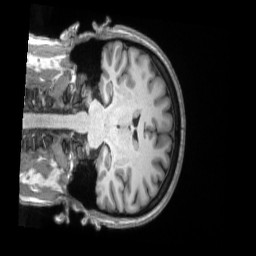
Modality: T1w
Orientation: coronal
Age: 43
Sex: female
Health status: ill
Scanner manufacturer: siemens
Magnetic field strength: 3 T
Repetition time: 2.2 s
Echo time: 0.00157 s